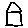
Label: house